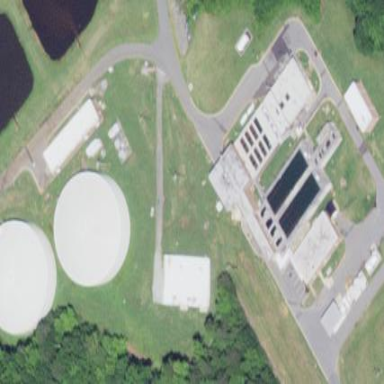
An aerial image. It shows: Man-made water works facility.